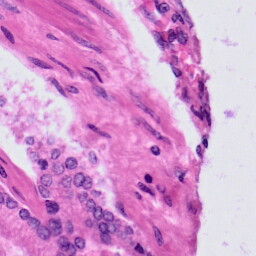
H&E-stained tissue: Prostate